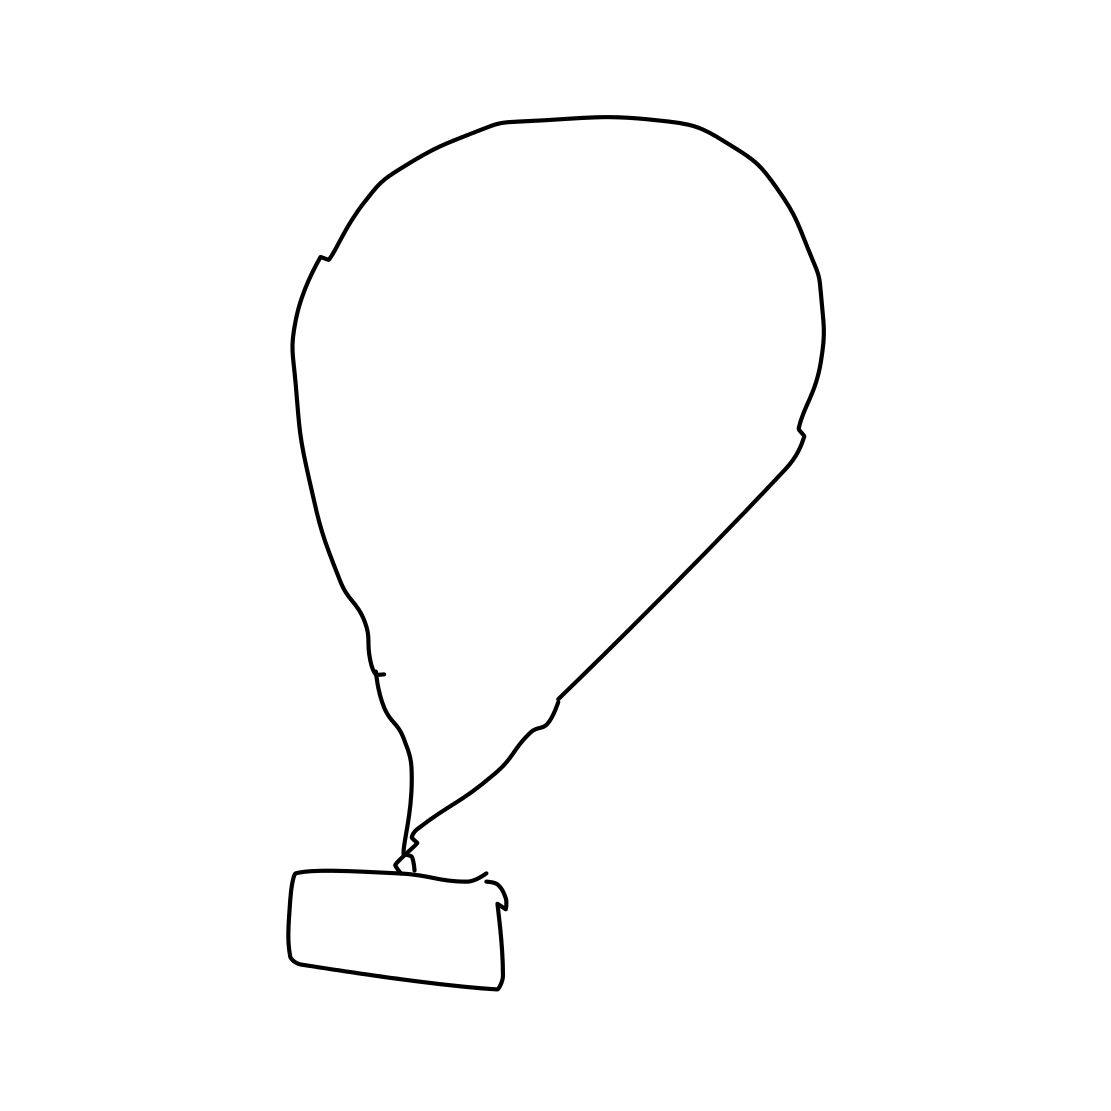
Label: hot air balloon